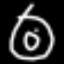
Label: donut